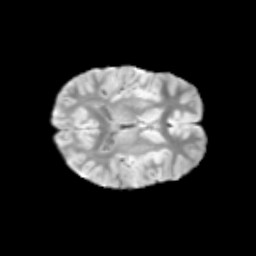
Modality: T2w
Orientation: axial
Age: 11
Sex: male
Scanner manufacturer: siemens
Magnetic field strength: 3 T
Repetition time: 3.8 s
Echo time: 0.07 s